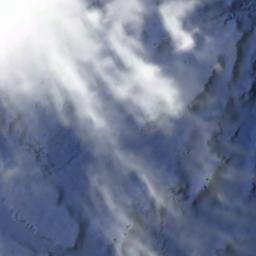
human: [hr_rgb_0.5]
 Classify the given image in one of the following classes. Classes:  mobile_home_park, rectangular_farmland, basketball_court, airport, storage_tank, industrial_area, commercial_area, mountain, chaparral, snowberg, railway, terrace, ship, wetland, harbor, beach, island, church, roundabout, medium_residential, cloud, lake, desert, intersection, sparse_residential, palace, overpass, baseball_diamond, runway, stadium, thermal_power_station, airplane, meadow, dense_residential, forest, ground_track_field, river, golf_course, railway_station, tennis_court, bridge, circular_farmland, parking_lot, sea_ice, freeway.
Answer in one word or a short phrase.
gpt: cloud